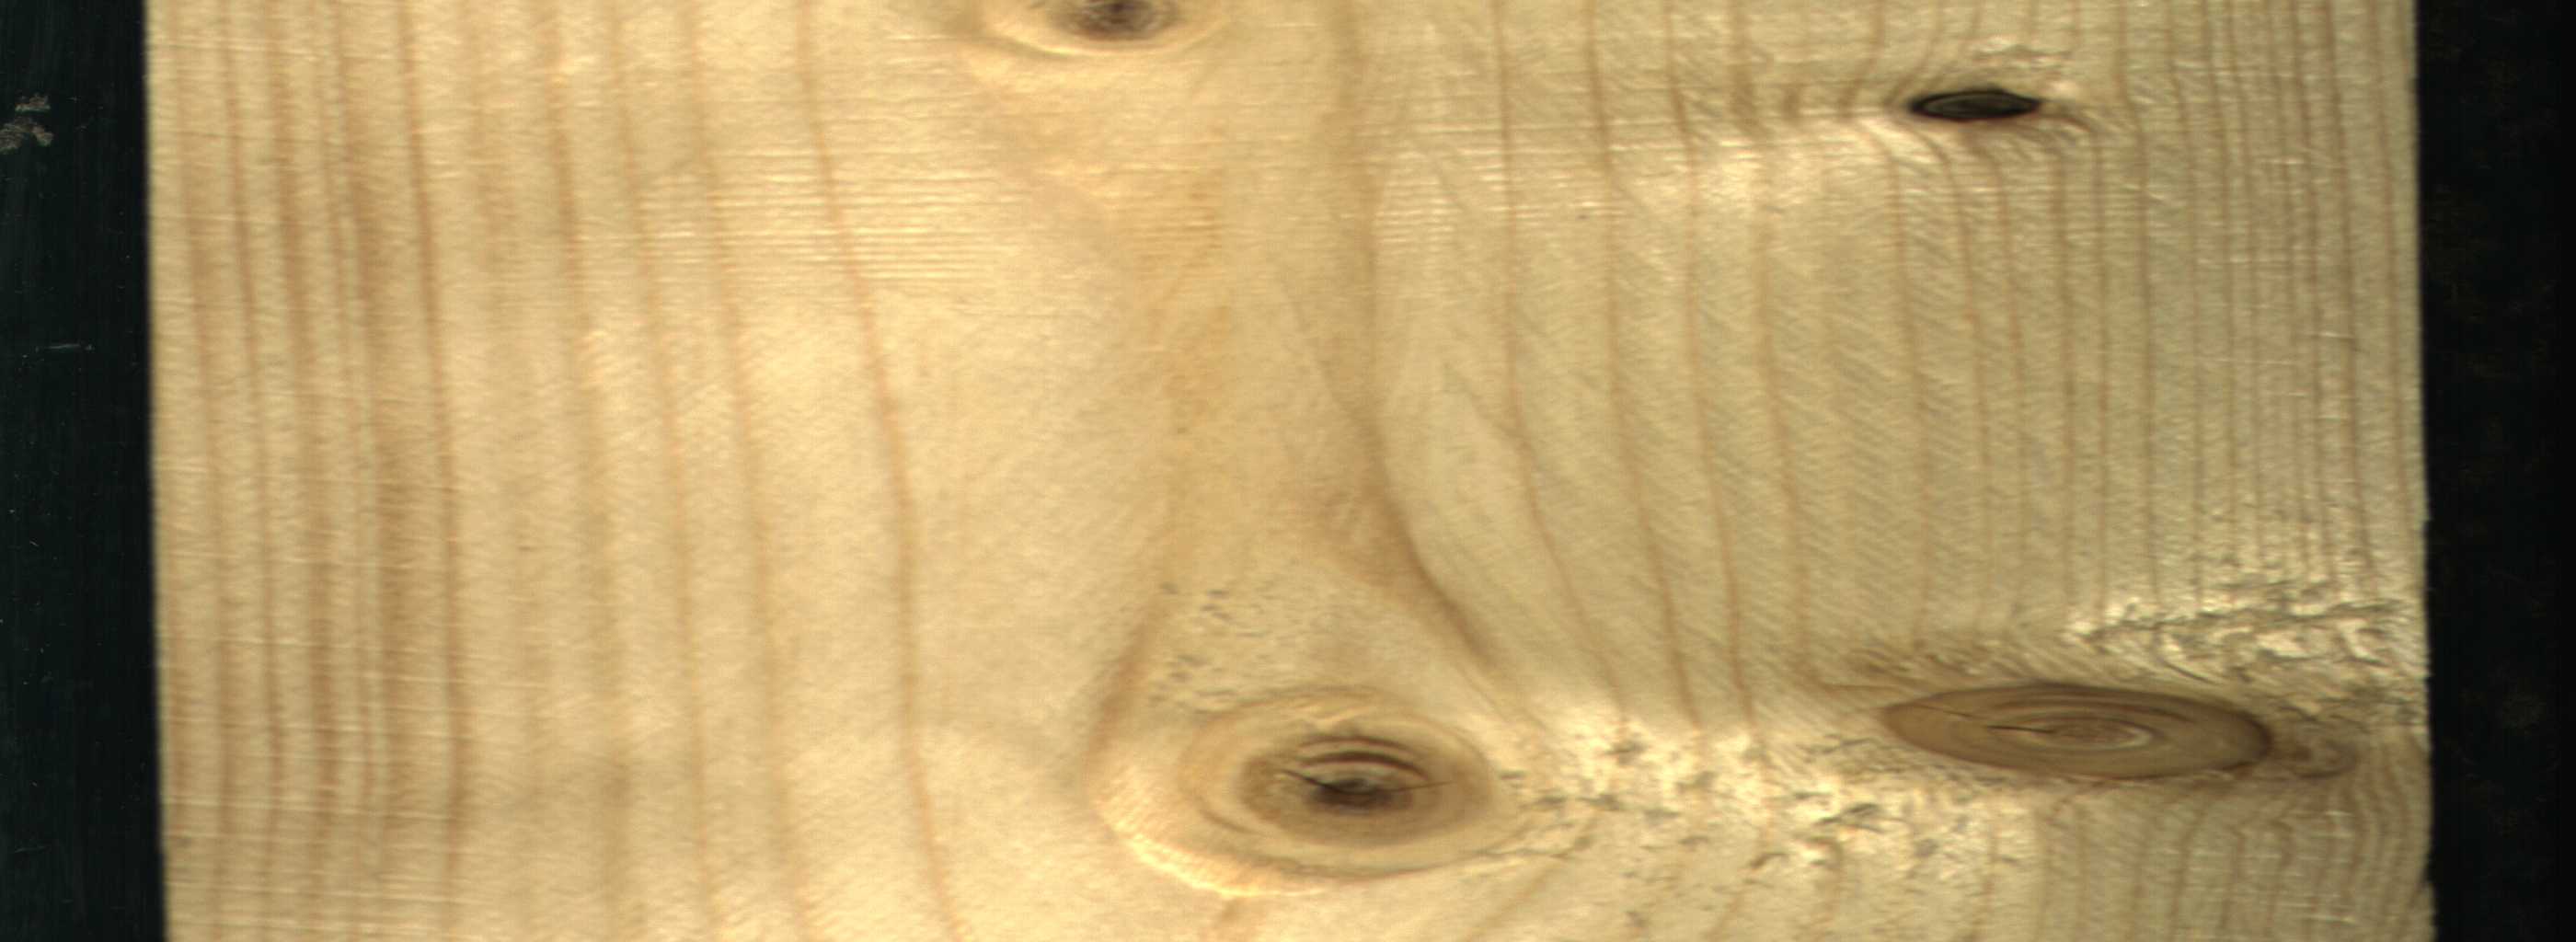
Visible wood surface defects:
Dead_Knot
Dead_Knot
Live_Knot
Live_Knot